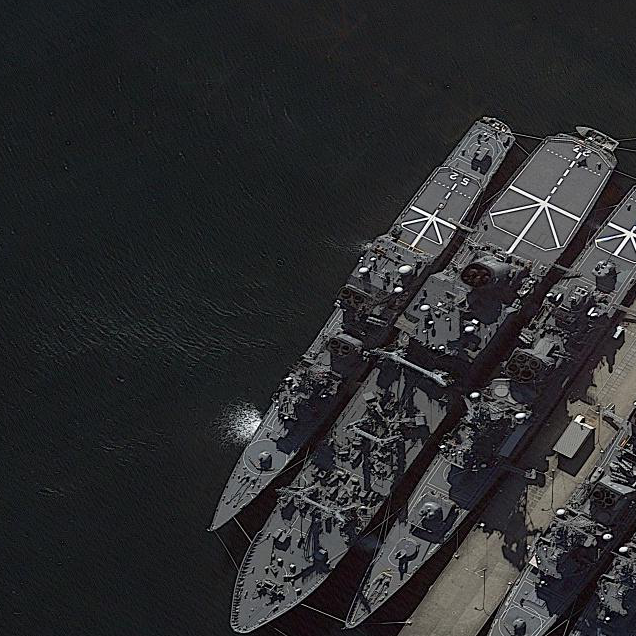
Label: cruiser